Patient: sex M, age 58
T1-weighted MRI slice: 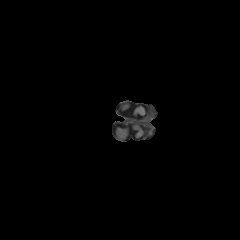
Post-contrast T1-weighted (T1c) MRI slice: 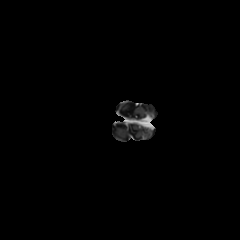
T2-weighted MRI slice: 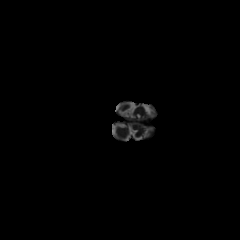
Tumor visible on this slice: no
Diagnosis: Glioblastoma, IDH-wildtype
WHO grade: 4